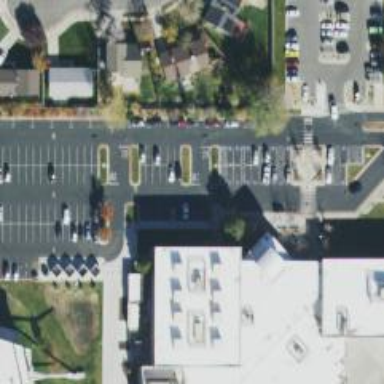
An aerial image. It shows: Parking space is available.